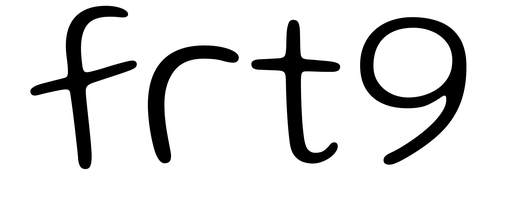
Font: Gluten_ExtraLight